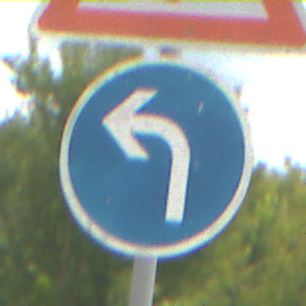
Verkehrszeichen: VorgeschriebeneFahrtrichtungLinks
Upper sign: Lichtzeichenanlage
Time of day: Midday
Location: Outdoor (Suburban)
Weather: PartlyCloudy
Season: Summer
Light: Natural